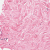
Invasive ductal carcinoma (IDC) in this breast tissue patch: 0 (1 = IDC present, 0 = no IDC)